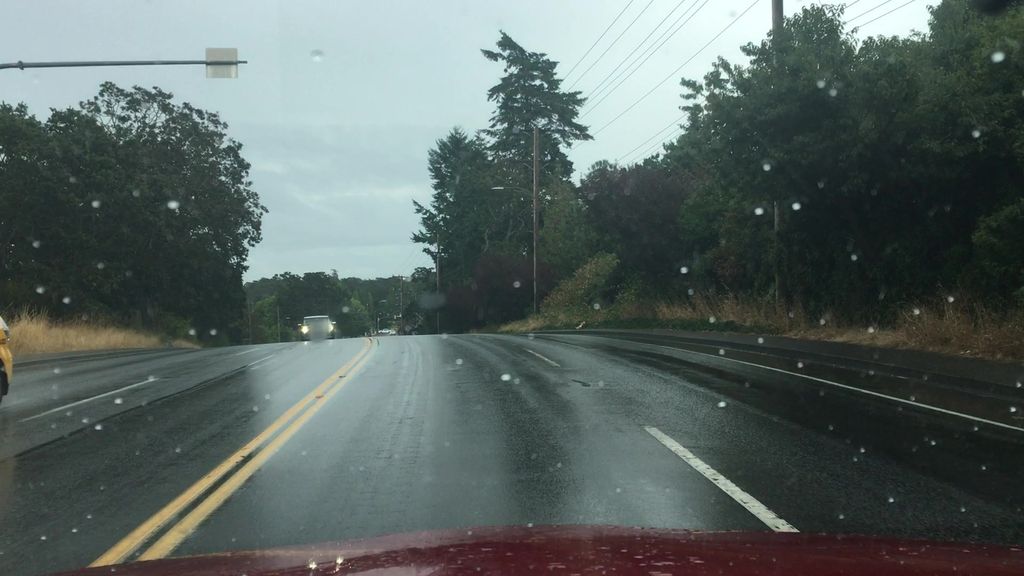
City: victoria